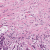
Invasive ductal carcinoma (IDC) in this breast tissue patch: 1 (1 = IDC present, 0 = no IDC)